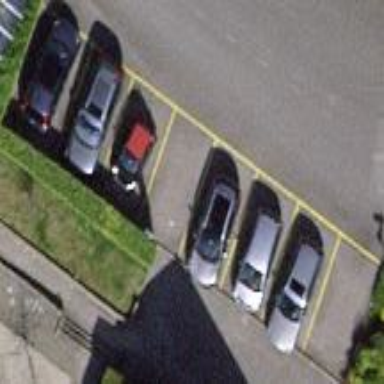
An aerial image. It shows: Street side parking area.